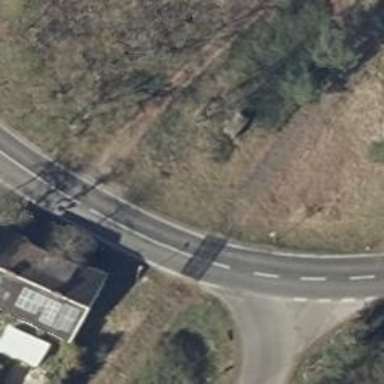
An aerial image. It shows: Secondary road with asphalt surface.